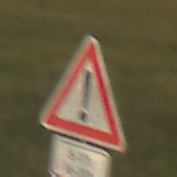
Verkehrszeichen: Gefahrenstelle
Zusatzzeichen unten: ZeitangabenOhneBeschraenkungAufWochentage2
Umgebung: Outdoor, Nature
Tageszeit: SunriseSunset
Wetter: PartlyCloudy
Licht: Natural
Jahreszeit: NotSpecified
Kontrast: MediumContrast